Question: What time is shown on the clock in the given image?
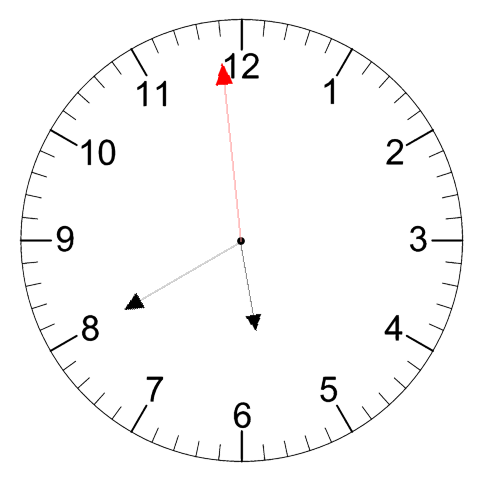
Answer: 05:39:59